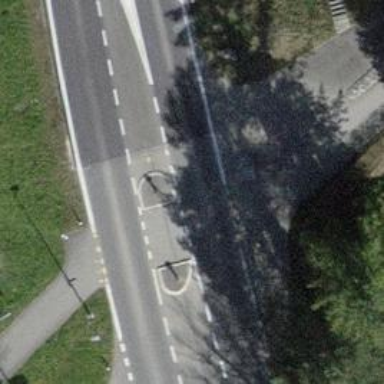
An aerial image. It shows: Secondary road with asphalt surface.